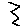
Label: zigzag